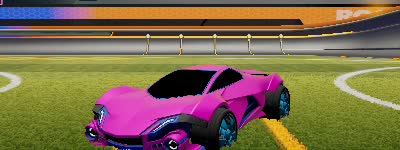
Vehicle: werewolf